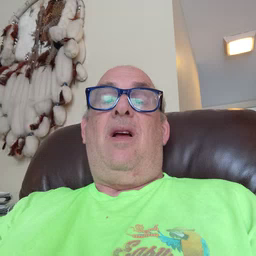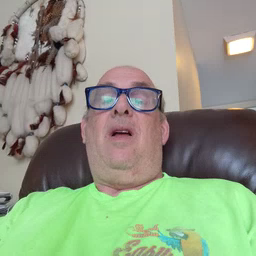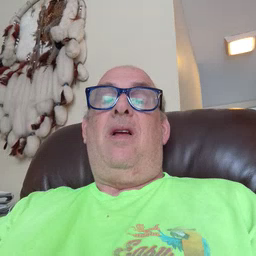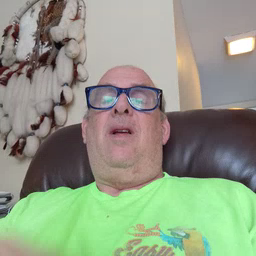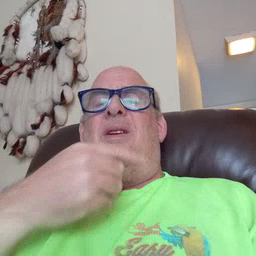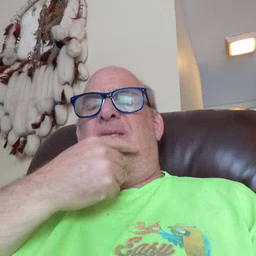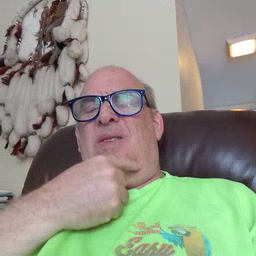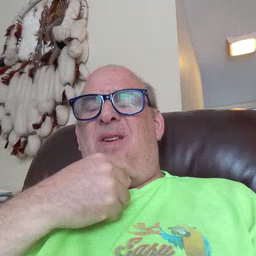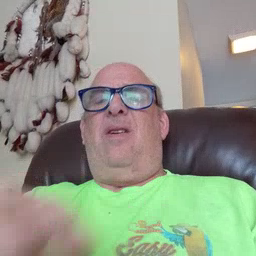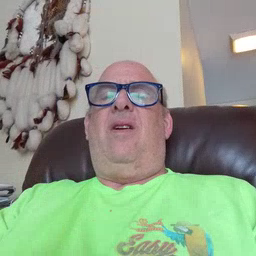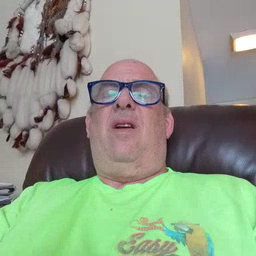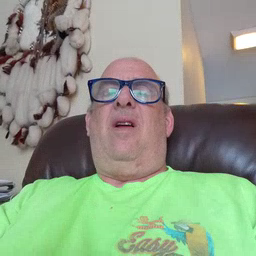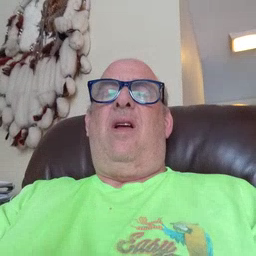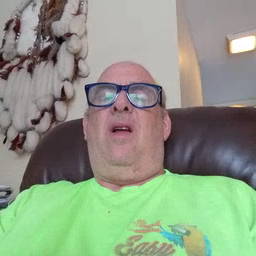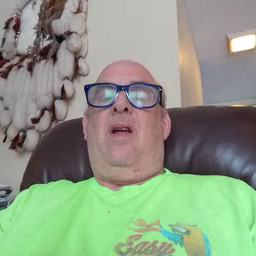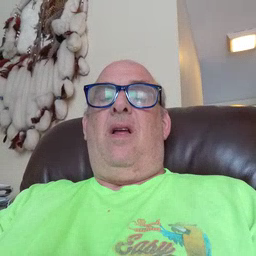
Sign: sad